Current action and preconditions to check: trajectory_clear

Your task: For each precondition in the list above, predict whether it will hold at this action.

Consider the current scene as observed from the mobile robot's camera, and analyze the predicted future states of all dynamic agents (e.g., people, animals, vehicles, or any moving entities) within the NEXT SECOND.

IMPORTANT: Only answer "very likely" if you are absolutely certain—based on strong, clear evidence—that a dynamic agent will violate the precondition in the predicted future state. Do NOT answer "very likely" for unlikely, ambiguous, or low-probability risks.

Ask yourself for each precondition: Is there a high probability, with clear and convincing evidence, that the predicted future states of any dynamic agent will interfere with the predicted future state of the currently executing action within the NEXT SECOND, causing that precondition to fail?

Assess the risk level based on these predictions. Use "likely" or "very likely" if motions create a clear risk of interference.

Use "neutral" or "improbable" if agents are nearby but their predicted paths are clearly diverging or non-conflicting.

Failure Risk Categories: "very improbable", "improbable", "neutral", "likely", "very likely"

Answer Format: Output ONLY the probability_of_failure value from these categories: "very improbable", "improbable", "neutral", "likely", "very likely"

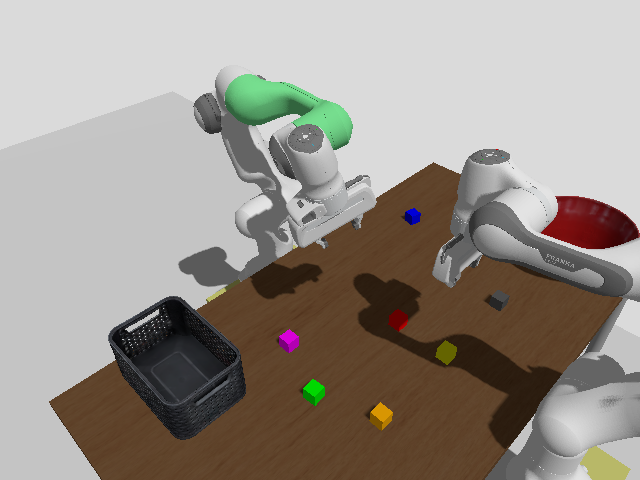

Answer: improbable